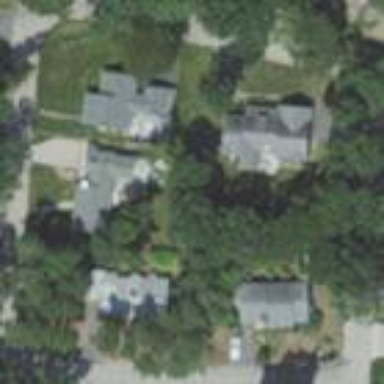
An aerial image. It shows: Residential road.